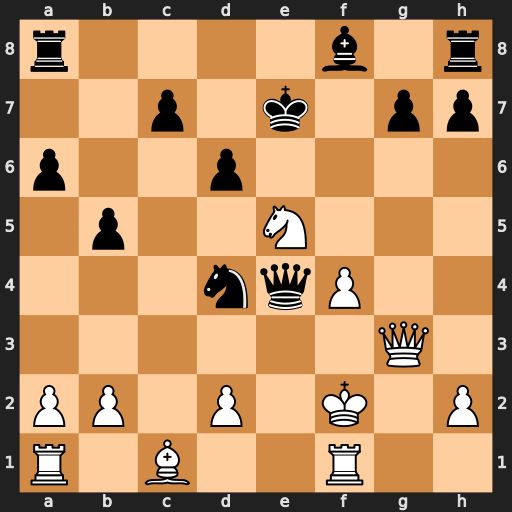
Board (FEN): r4b1r/2p1k1pp/p2p4/1p2N3/3nqP2/6Q1/PP1P1K1P/R1B2R2
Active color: w
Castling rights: -
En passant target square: -
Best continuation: Re1 Qxe1+ Kxe1